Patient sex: M
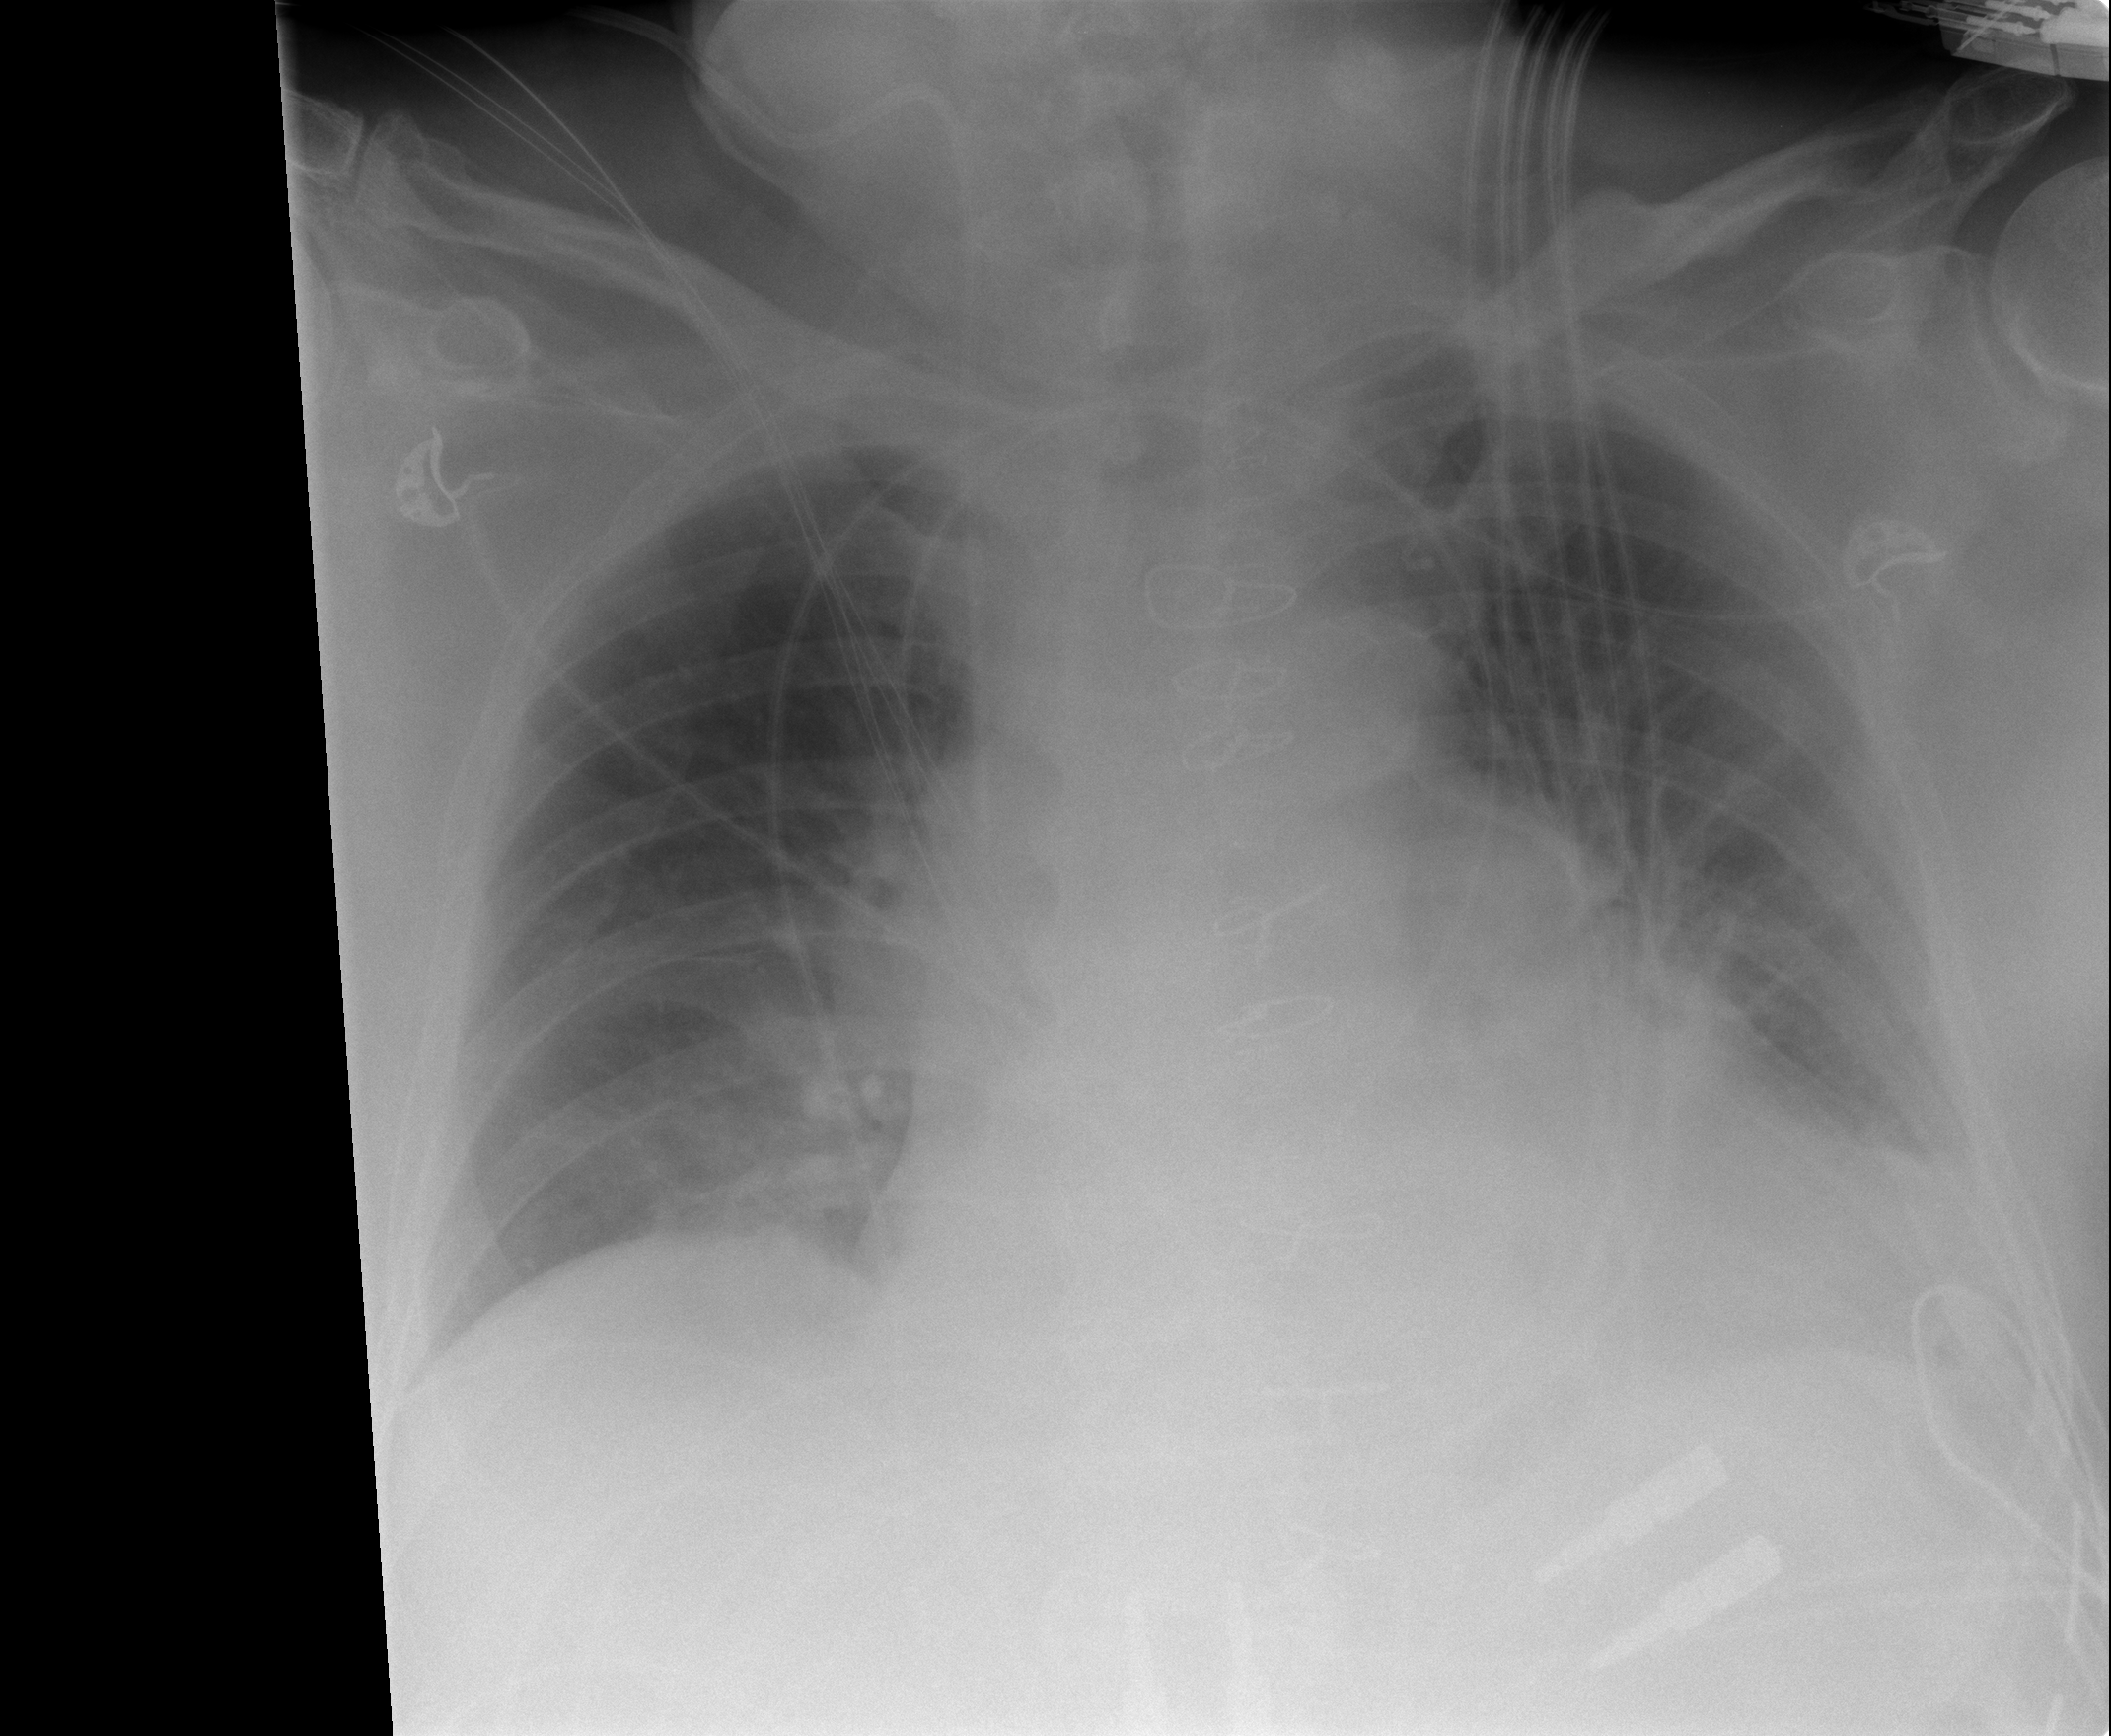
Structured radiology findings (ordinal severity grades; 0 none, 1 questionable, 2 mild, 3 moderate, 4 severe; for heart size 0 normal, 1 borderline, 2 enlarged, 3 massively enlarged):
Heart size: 2
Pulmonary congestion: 2
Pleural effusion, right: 0
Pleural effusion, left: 2
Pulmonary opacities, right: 2
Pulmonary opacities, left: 2
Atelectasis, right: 0
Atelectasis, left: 2